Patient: sex F, age 71
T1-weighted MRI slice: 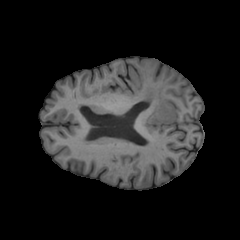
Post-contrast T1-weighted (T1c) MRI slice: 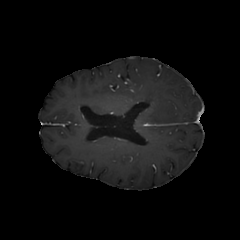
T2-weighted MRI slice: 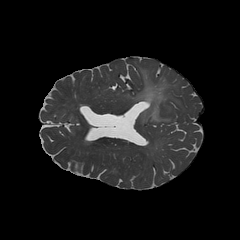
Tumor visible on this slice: yes
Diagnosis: Astrocytoma, IDH-mutant
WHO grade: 2